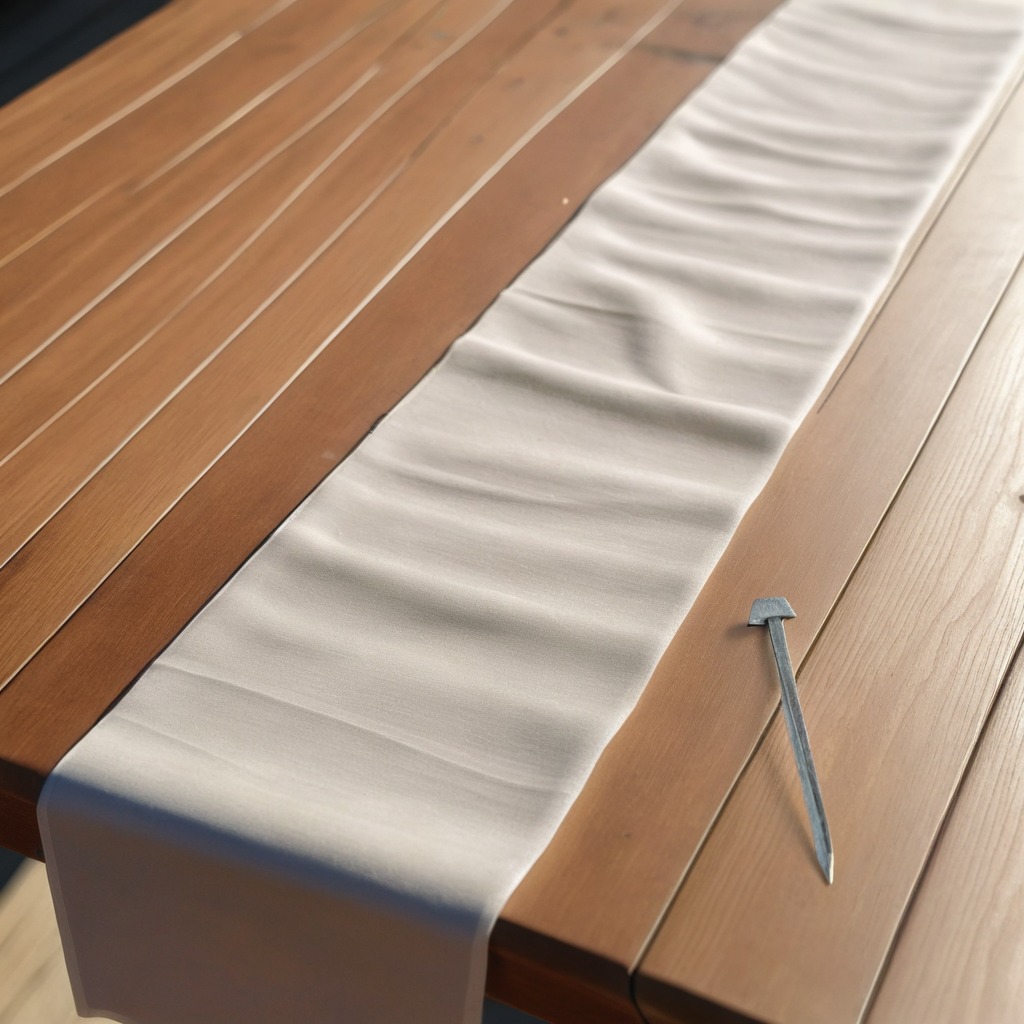
An iron nail is lying on a wooden table.